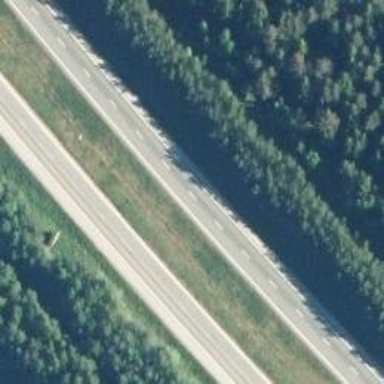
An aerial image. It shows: Asphalt motorway.